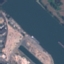
Land use / land cover: River